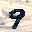
Label: 9